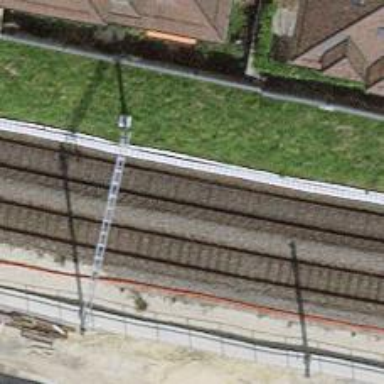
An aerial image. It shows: Single railway track with electrified contact line.